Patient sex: M
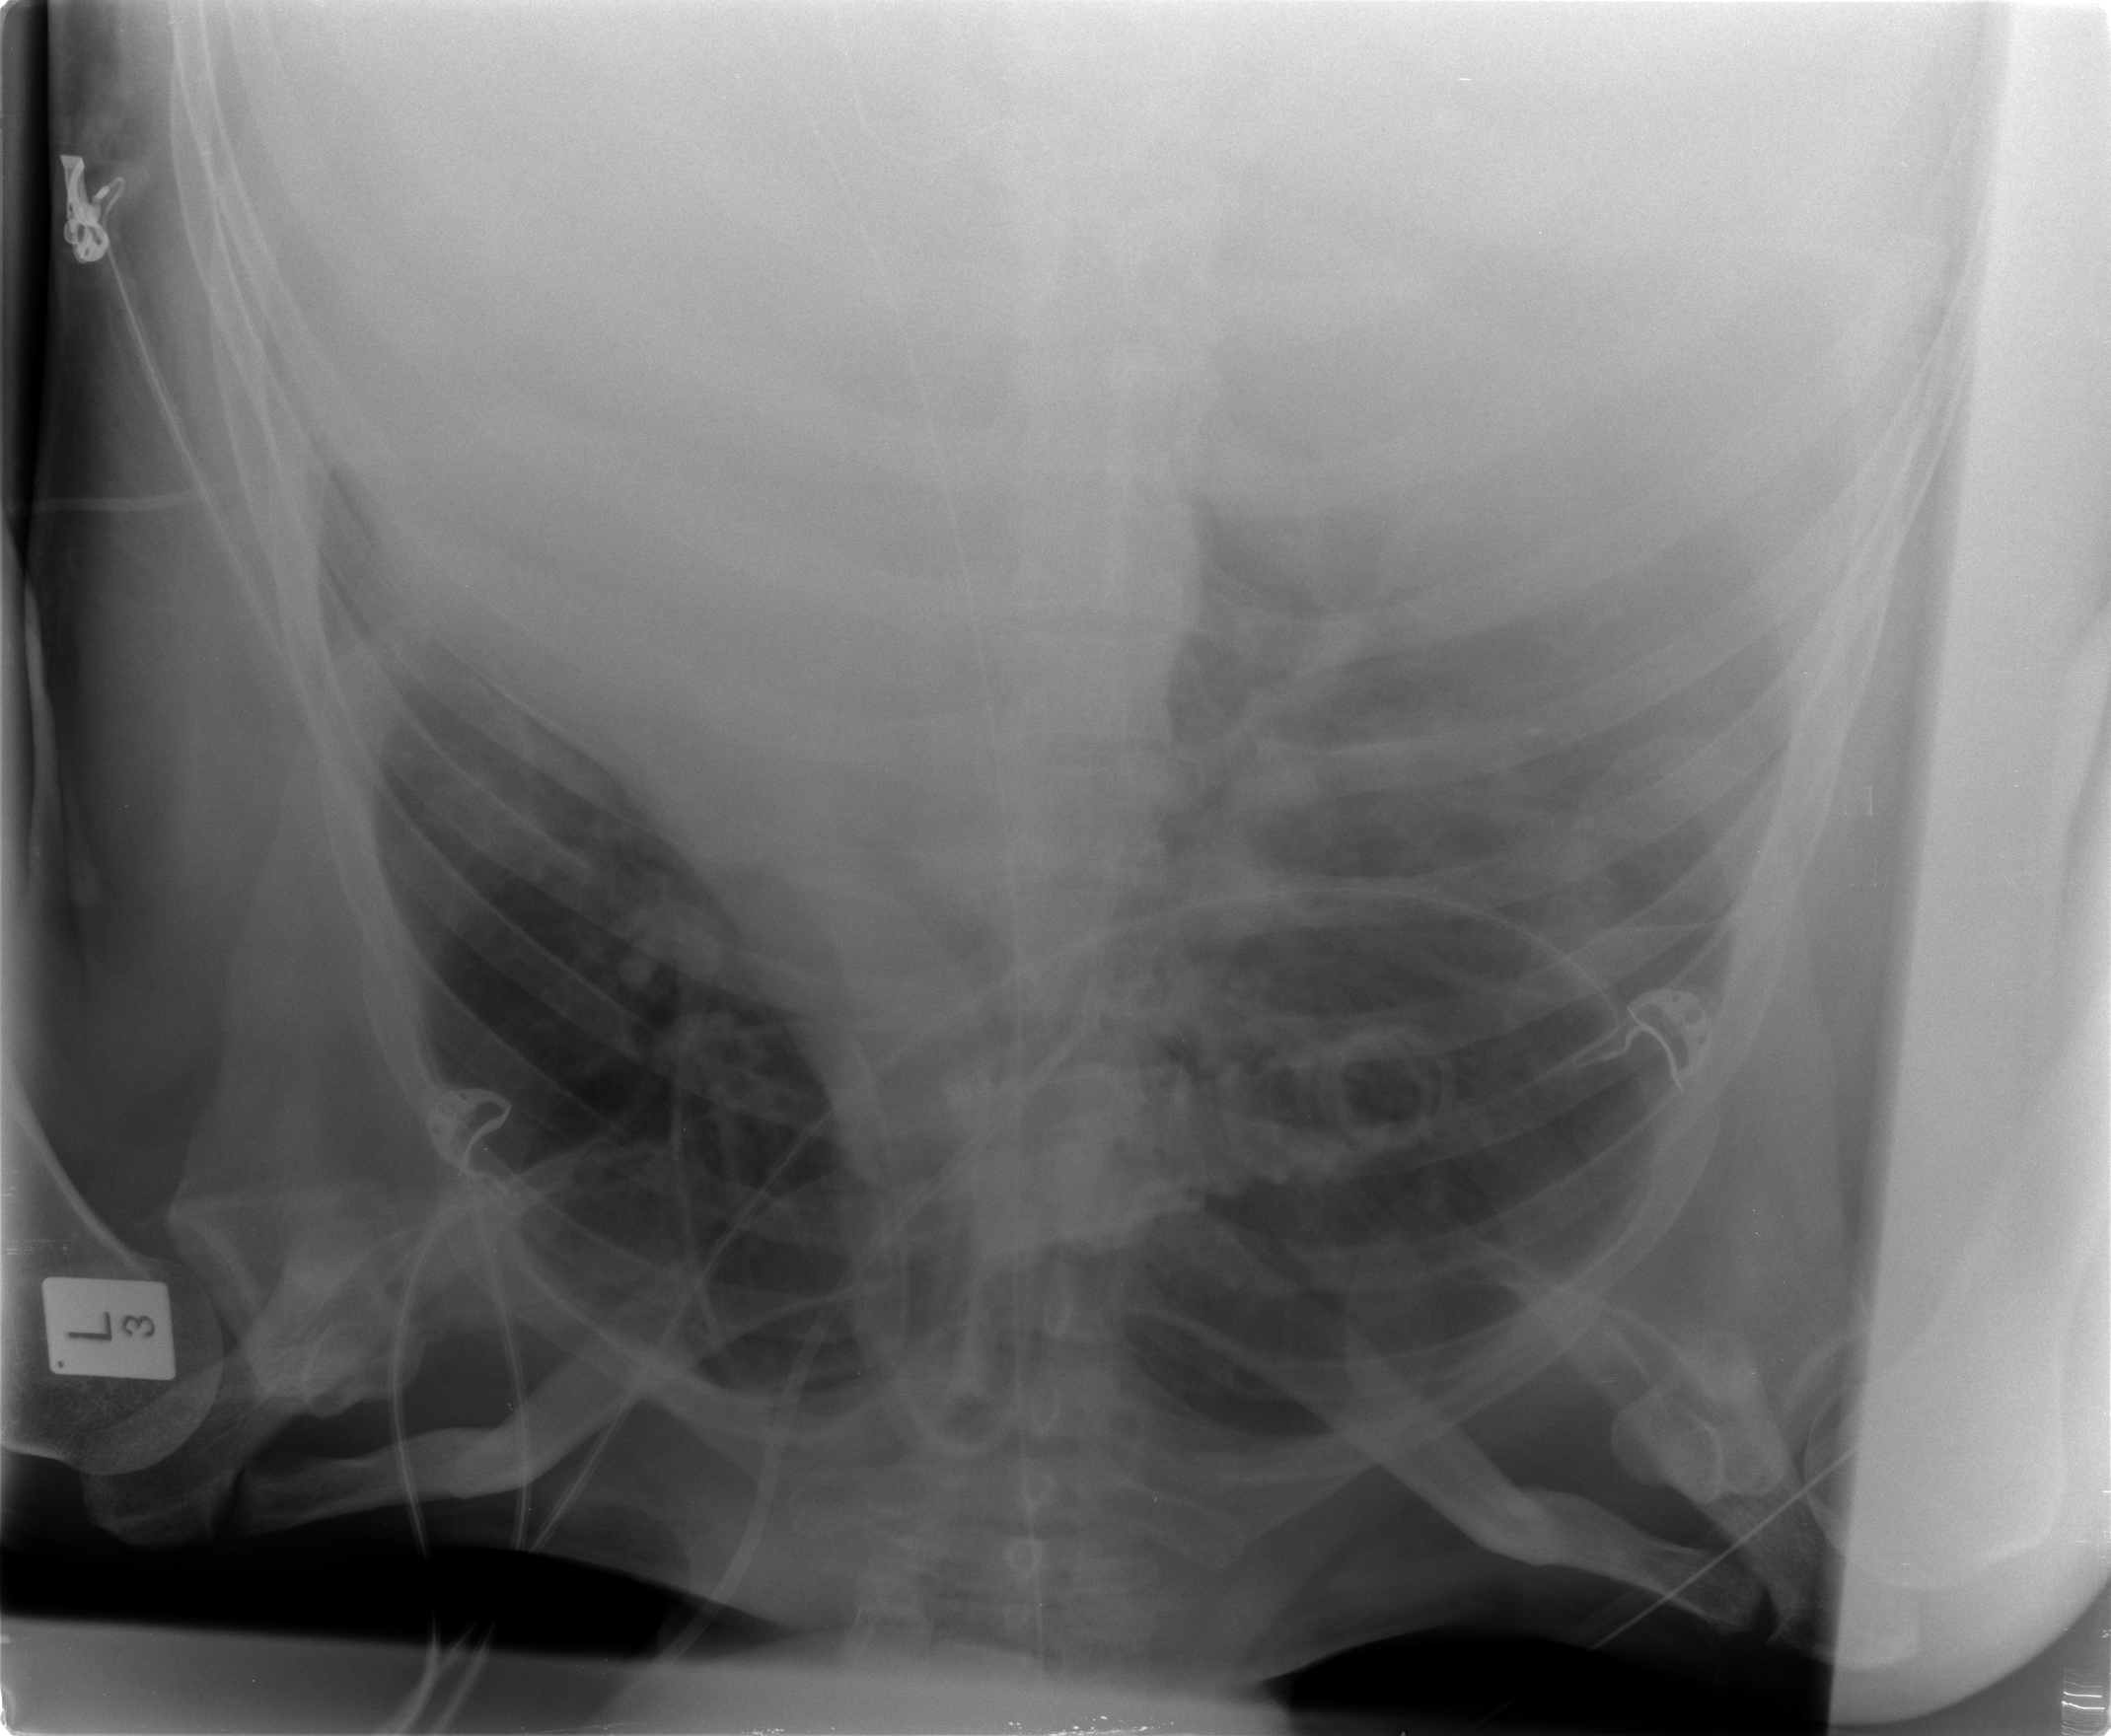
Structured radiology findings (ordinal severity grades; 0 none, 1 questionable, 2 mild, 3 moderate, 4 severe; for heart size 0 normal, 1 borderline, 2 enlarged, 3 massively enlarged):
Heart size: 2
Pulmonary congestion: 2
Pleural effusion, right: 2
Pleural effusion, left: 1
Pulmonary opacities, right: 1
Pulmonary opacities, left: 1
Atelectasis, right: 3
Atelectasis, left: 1